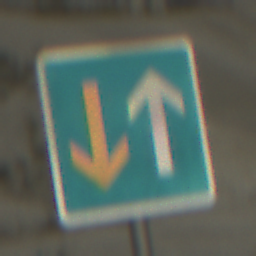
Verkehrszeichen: VorrangVorGegenverkehr
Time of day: MorningAfternoon
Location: Outdoor (Beach)
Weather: PartlyCloudy
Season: NotSpecified
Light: Natural